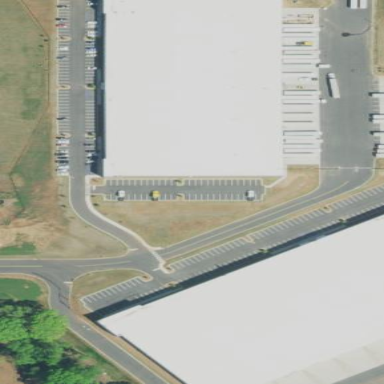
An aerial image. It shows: Industrial building.